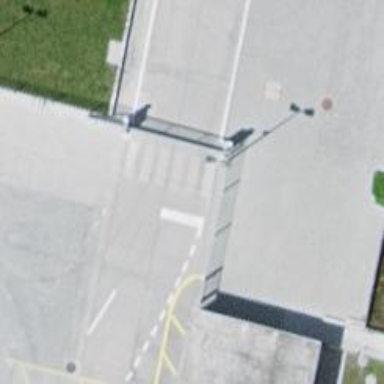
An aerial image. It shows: Lift gate barrier.